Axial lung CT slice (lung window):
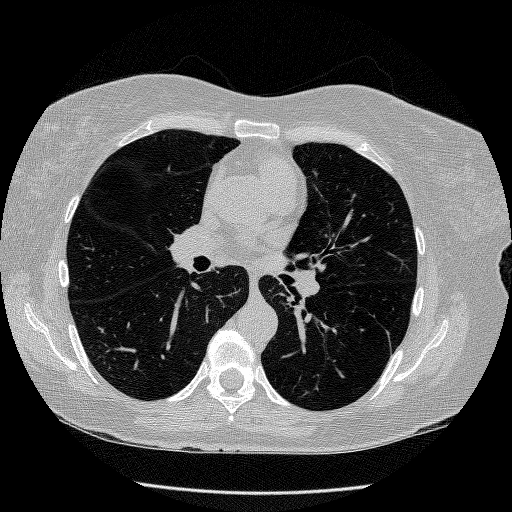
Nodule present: no